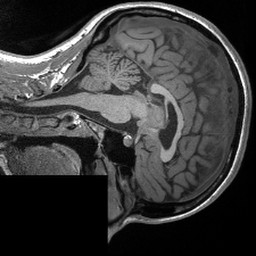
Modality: T1w
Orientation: sagittal
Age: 22
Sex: female